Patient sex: M
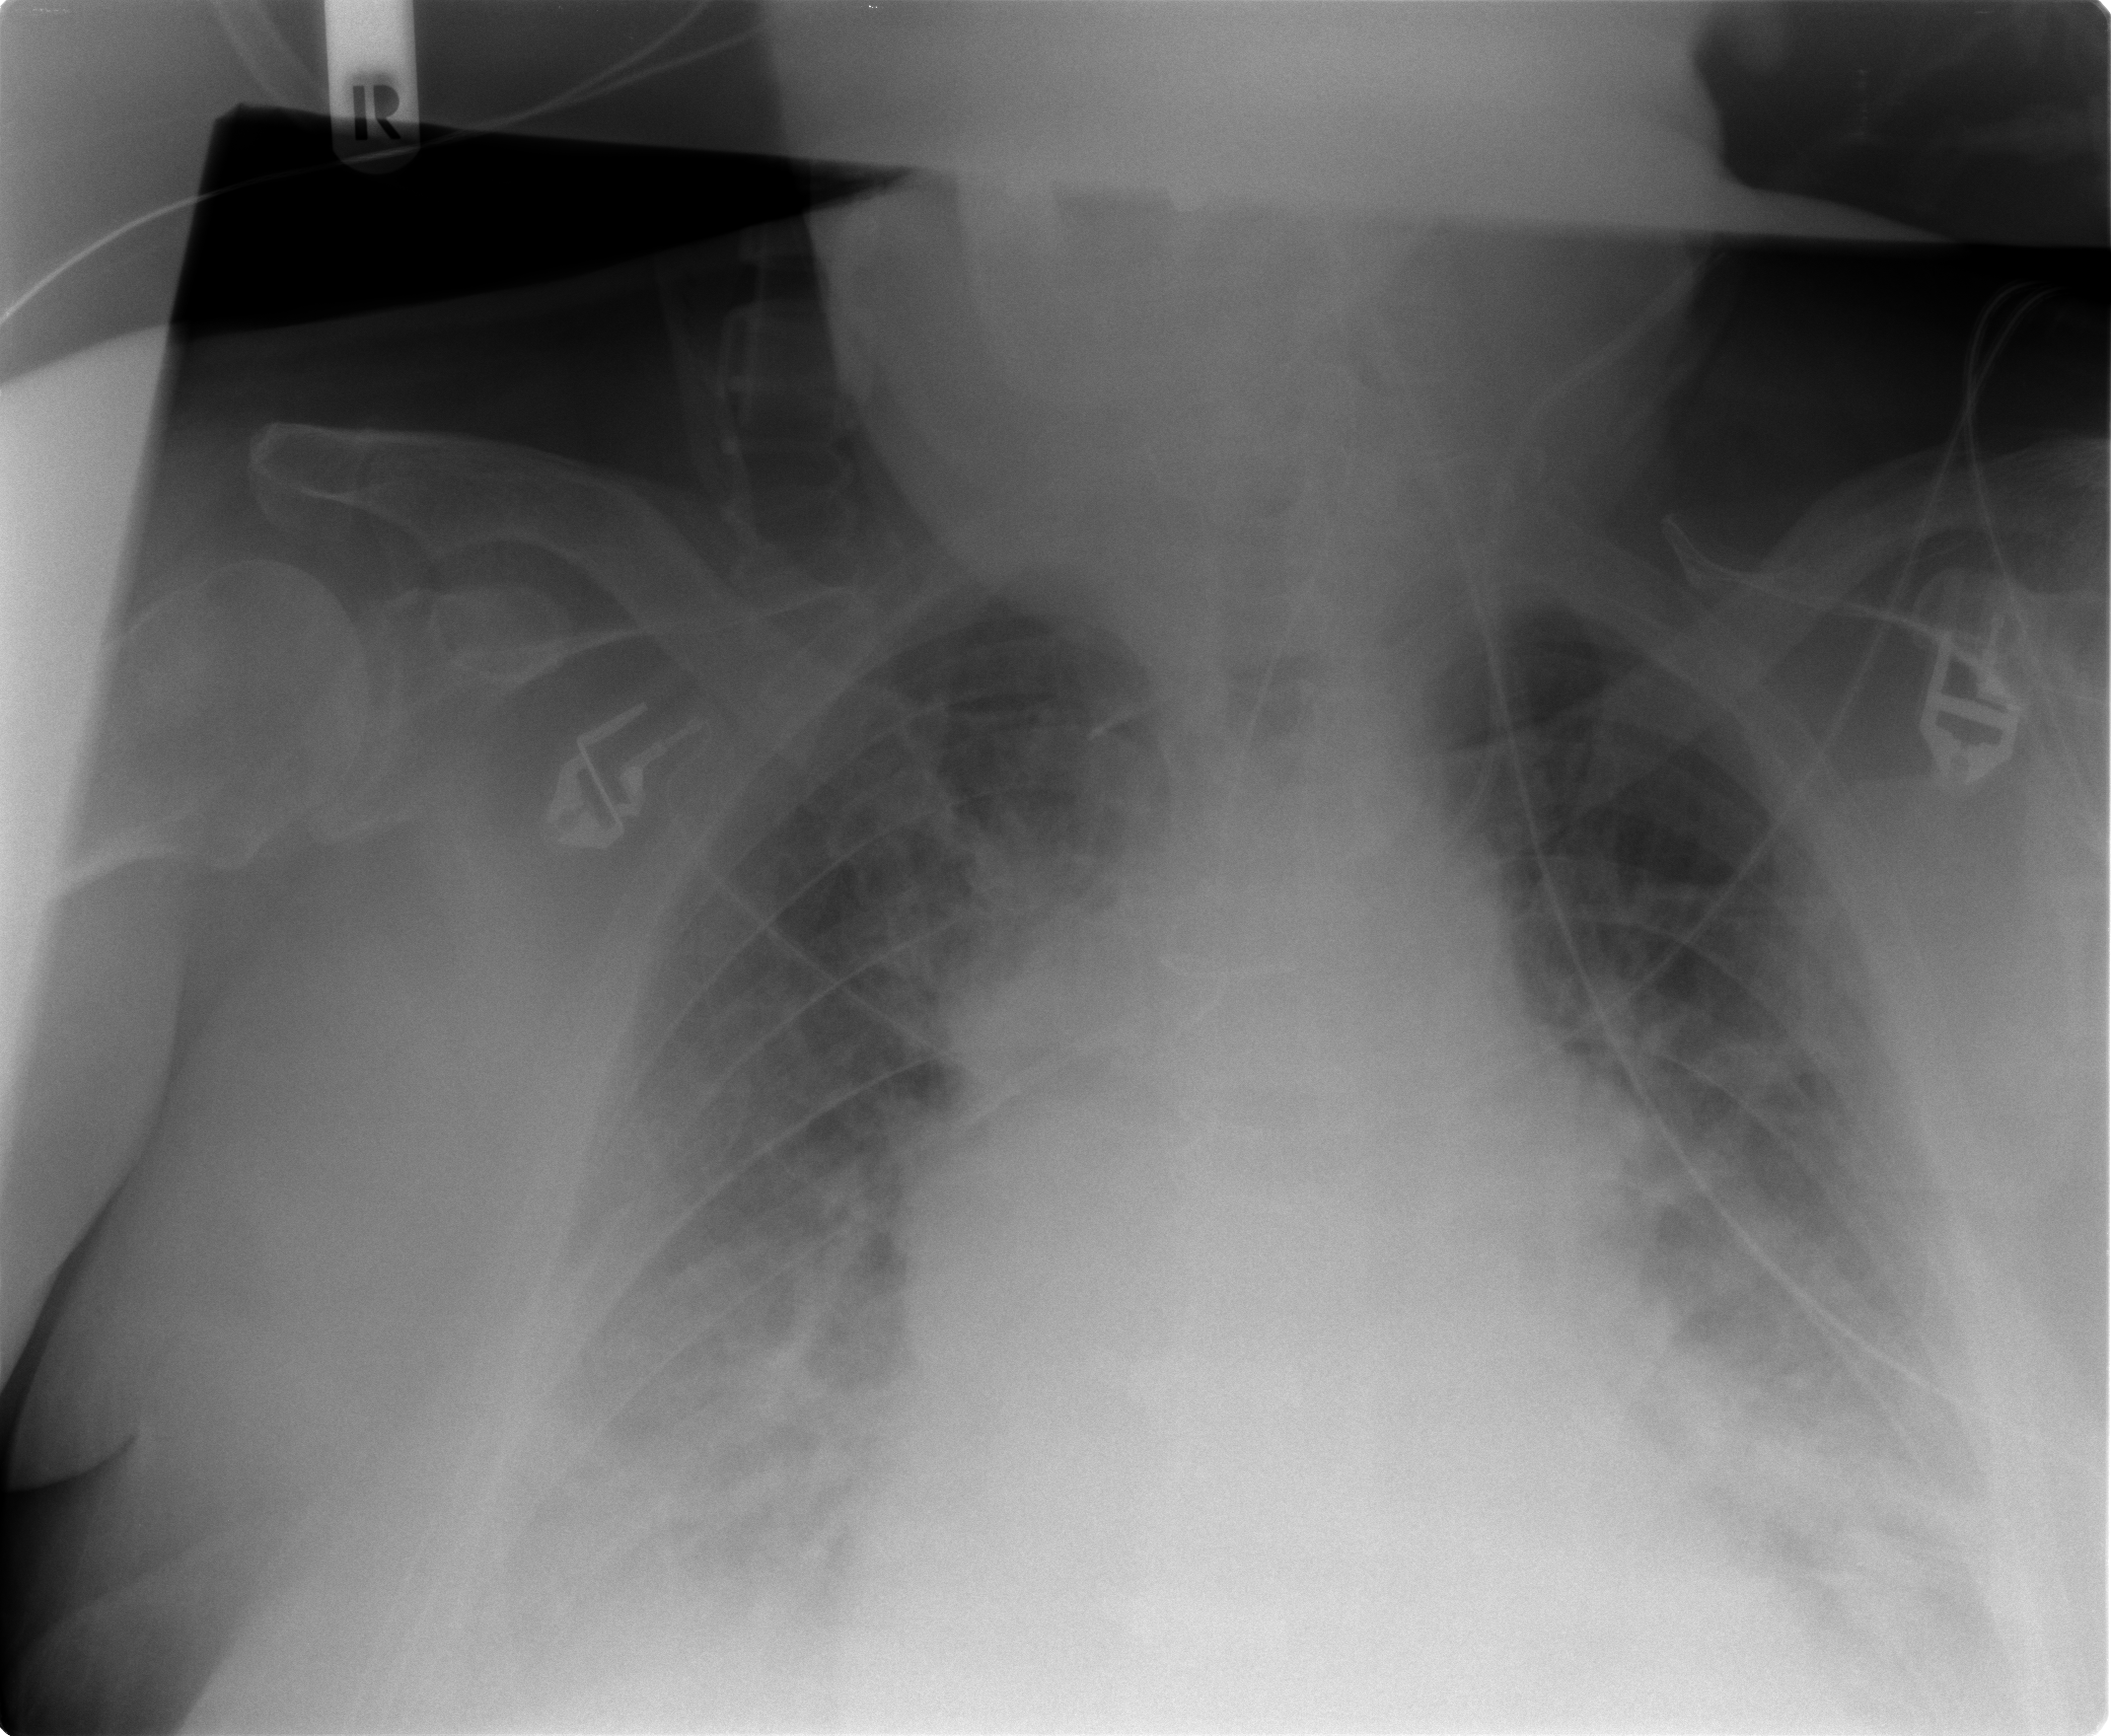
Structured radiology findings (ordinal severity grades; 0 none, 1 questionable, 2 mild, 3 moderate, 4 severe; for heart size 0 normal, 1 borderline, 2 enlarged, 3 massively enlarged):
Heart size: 3
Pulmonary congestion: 2
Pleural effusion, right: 0
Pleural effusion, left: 1
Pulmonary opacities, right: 0
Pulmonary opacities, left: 0
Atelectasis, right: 2
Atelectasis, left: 3